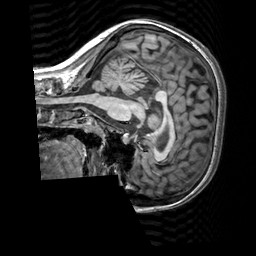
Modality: T1w
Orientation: sagittal
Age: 21
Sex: female
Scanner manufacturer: siemens
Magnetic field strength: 3 T
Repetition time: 2.3 s
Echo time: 0.00303 s